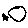
Label: moon